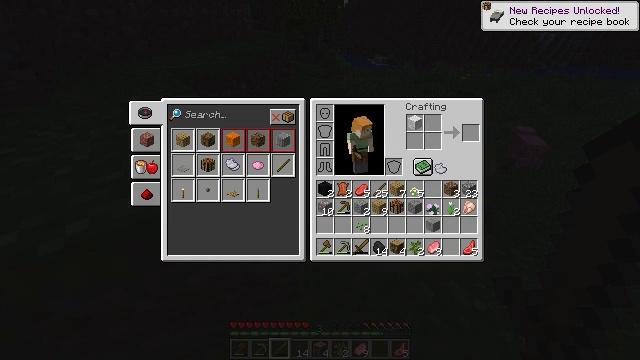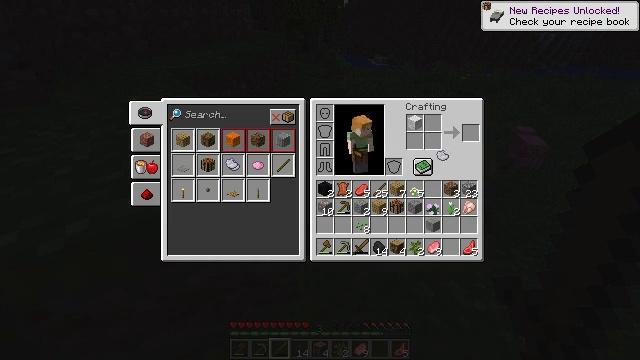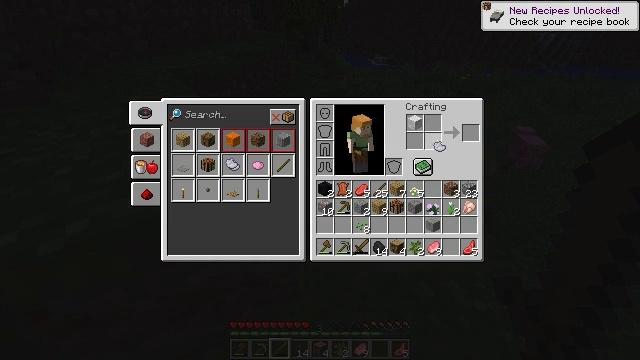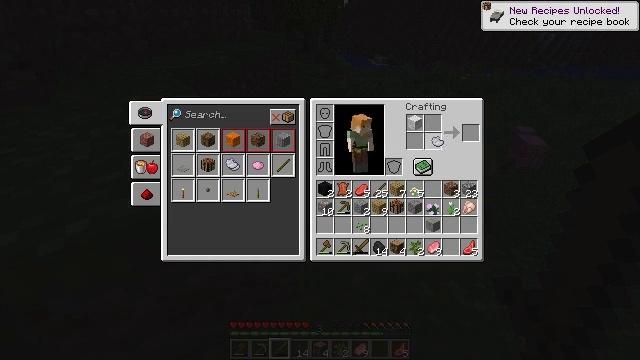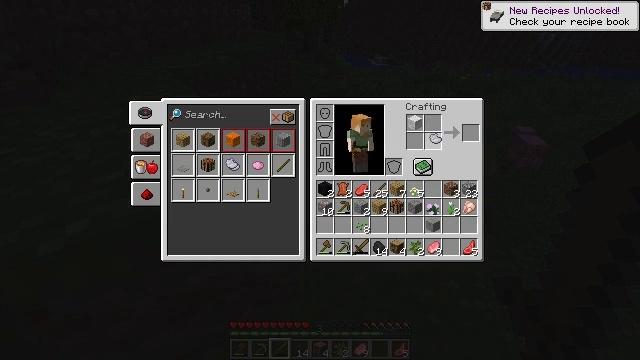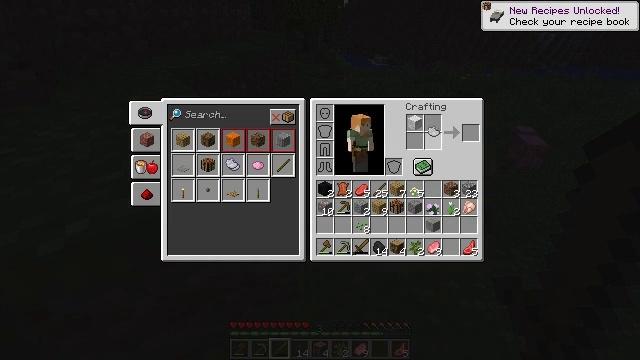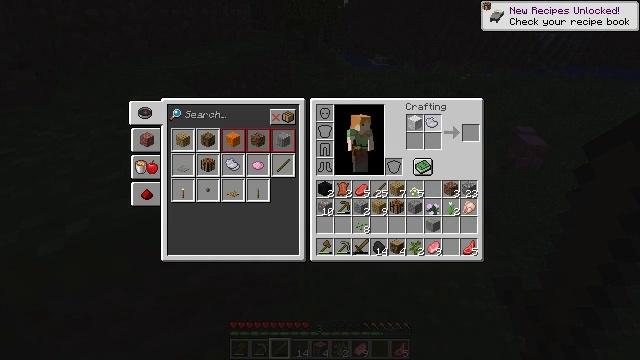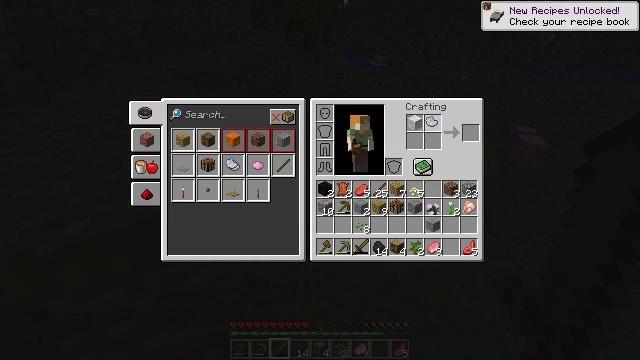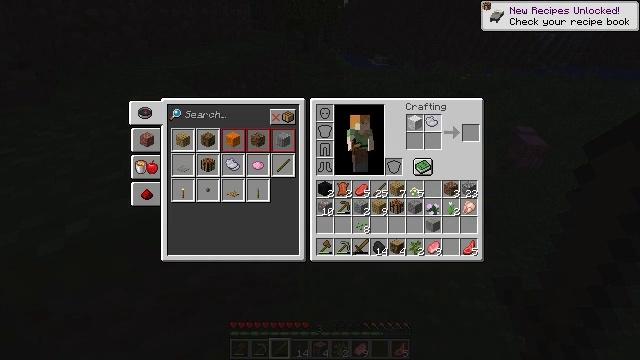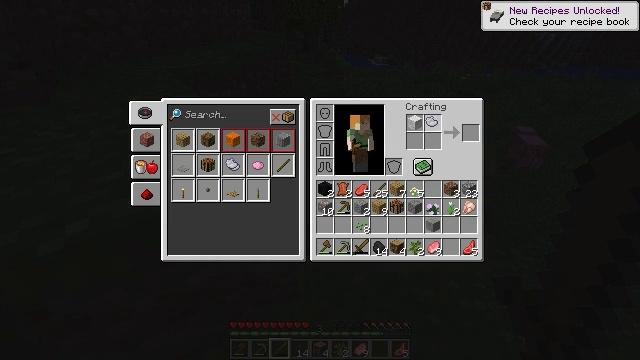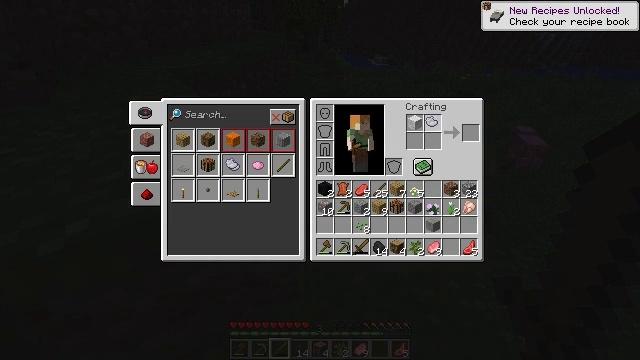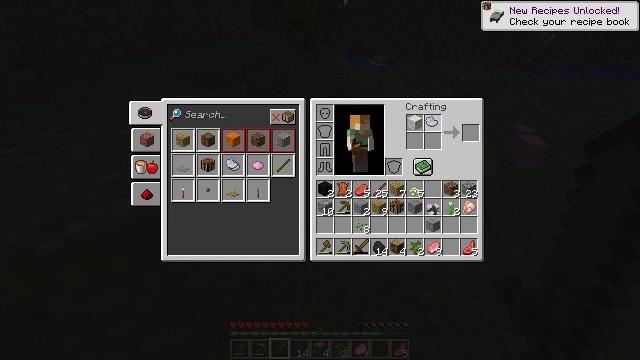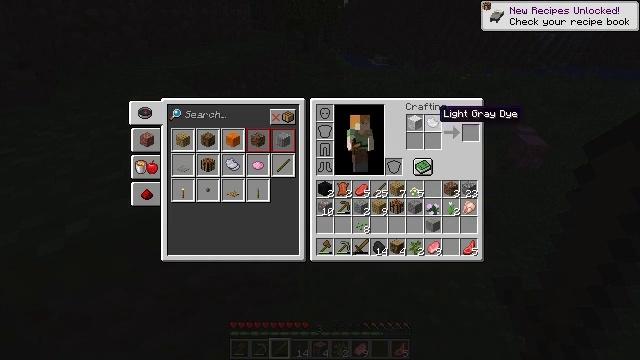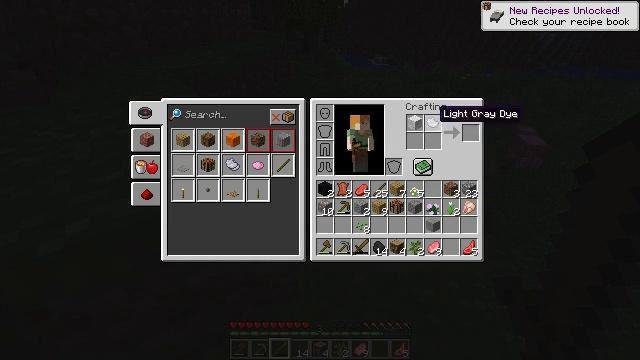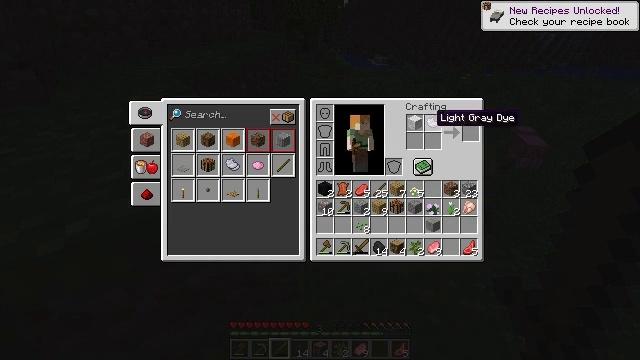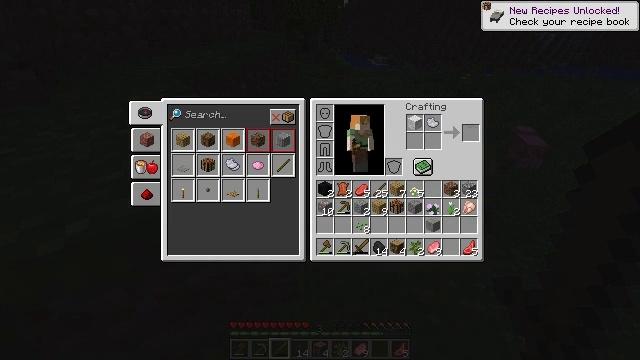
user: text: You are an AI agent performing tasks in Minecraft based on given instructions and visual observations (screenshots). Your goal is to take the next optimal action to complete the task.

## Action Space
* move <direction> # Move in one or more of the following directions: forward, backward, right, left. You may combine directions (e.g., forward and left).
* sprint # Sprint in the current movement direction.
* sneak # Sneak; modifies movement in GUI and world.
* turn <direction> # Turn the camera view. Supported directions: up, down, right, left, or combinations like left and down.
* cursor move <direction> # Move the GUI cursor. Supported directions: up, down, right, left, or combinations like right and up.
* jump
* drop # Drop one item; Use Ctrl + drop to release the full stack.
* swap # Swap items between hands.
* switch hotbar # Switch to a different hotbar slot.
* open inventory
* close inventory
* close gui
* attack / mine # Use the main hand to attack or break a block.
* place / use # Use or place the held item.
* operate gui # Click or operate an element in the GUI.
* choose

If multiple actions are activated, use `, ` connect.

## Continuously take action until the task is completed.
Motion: motion action
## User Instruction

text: Craft light gray wool with dye in the crafting table.
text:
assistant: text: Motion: cursor move up
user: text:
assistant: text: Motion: cursor move up
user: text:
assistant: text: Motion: no_op
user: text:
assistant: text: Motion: no_op
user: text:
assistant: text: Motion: cursor move up
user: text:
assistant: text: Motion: cursor move up
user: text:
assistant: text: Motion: no_op
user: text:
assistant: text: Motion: no_op
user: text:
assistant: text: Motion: operate gui
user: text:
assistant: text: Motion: operate gui
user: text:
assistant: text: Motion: operate gui
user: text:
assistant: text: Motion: no_op
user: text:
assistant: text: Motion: no_op
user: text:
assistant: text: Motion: no_op
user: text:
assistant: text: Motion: cursor move left and down
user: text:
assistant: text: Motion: cursor move left and down
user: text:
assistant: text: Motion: cursor move left
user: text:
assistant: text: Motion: cursor move left
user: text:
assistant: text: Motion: cursor move left
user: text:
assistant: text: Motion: cursor move left
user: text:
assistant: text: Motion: no_op
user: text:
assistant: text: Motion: cursor move right and up
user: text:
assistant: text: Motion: cursor move right and up
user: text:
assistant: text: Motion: cursor move right
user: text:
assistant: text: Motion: cursor move right
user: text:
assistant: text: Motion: cursor move right
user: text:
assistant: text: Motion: no_op
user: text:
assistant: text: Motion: no_op
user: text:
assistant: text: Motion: no_op
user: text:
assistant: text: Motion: no_op